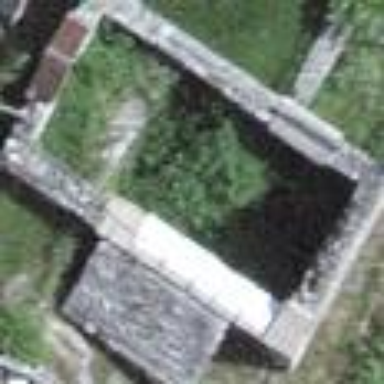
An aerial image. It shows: Historic building in ruins.